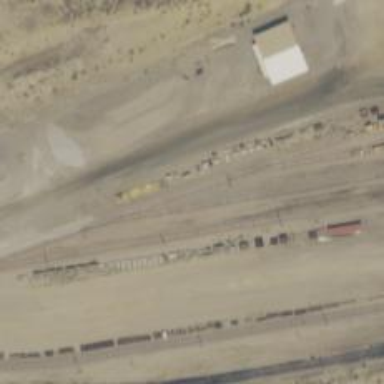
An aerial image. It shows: Rail siding with electrified contact lines.